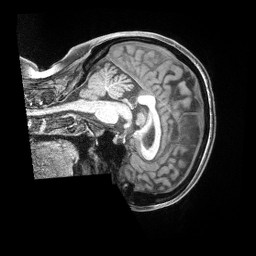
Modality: T1w
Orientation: sagittal
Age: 38
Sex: female
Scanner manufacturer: siemens
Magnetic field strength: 3 T
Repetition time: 2 s
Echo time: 0.00211 s